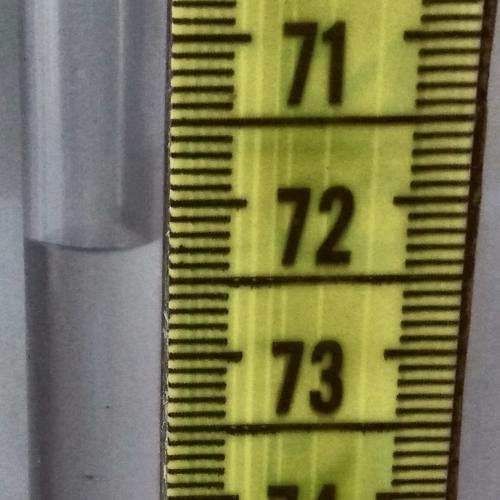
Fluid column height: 72.3 cm